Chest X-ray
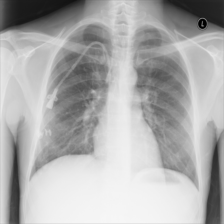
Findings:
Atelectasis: positive
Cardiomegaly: negative
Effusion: negative
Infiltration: negative
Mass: negative
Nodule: negative
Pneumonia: negative
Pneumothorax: negative
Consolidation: negative
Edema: negative
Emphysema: negative
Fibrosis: negative
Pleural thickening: negative
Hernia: negative